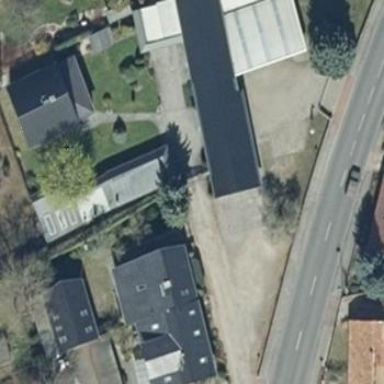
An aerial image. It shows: Building with flat grey roof.